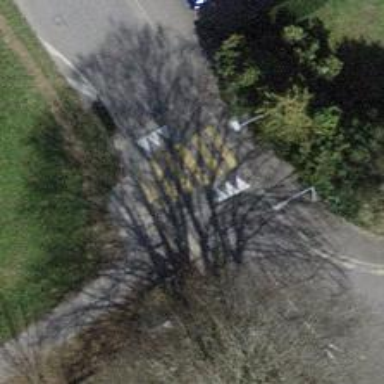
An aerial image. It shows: Zebra crossing on the road.